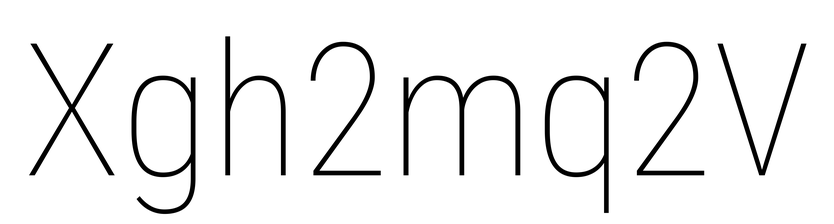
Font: Roboto_Condensed_Thin